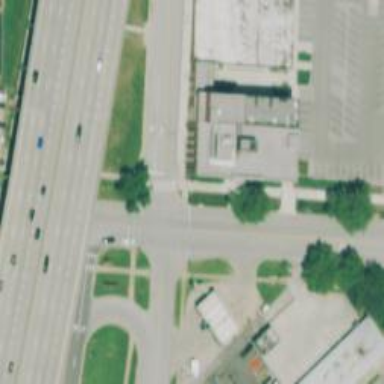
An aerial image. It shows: Solid stop line on the road marking.